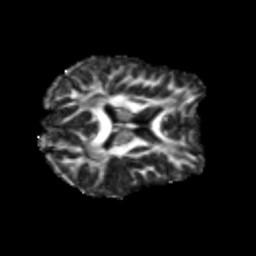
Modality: FA
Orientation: axial
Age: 25
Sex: female
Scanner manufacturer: siemens
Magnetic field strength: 3 T
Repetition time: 3.5 s
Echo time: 0.125 s